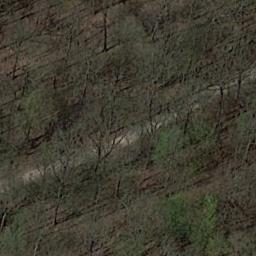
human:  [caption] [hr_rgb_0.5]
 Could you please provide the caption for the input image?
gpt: The forest has some sparse green trees randomly arranged and a road goes through the forest .

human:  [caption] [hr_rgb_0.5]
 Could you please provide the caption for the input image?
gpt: This is a dense forest .

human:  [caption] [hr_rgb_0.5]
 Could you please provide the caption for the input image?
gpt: The forest is on the bare land .

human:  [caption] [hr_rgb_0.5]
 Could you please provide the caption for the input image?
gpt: Many withered trees are in a forest .

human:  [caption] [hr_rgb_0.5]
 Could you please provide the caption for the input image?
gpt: A sparse forest with some withered trees .